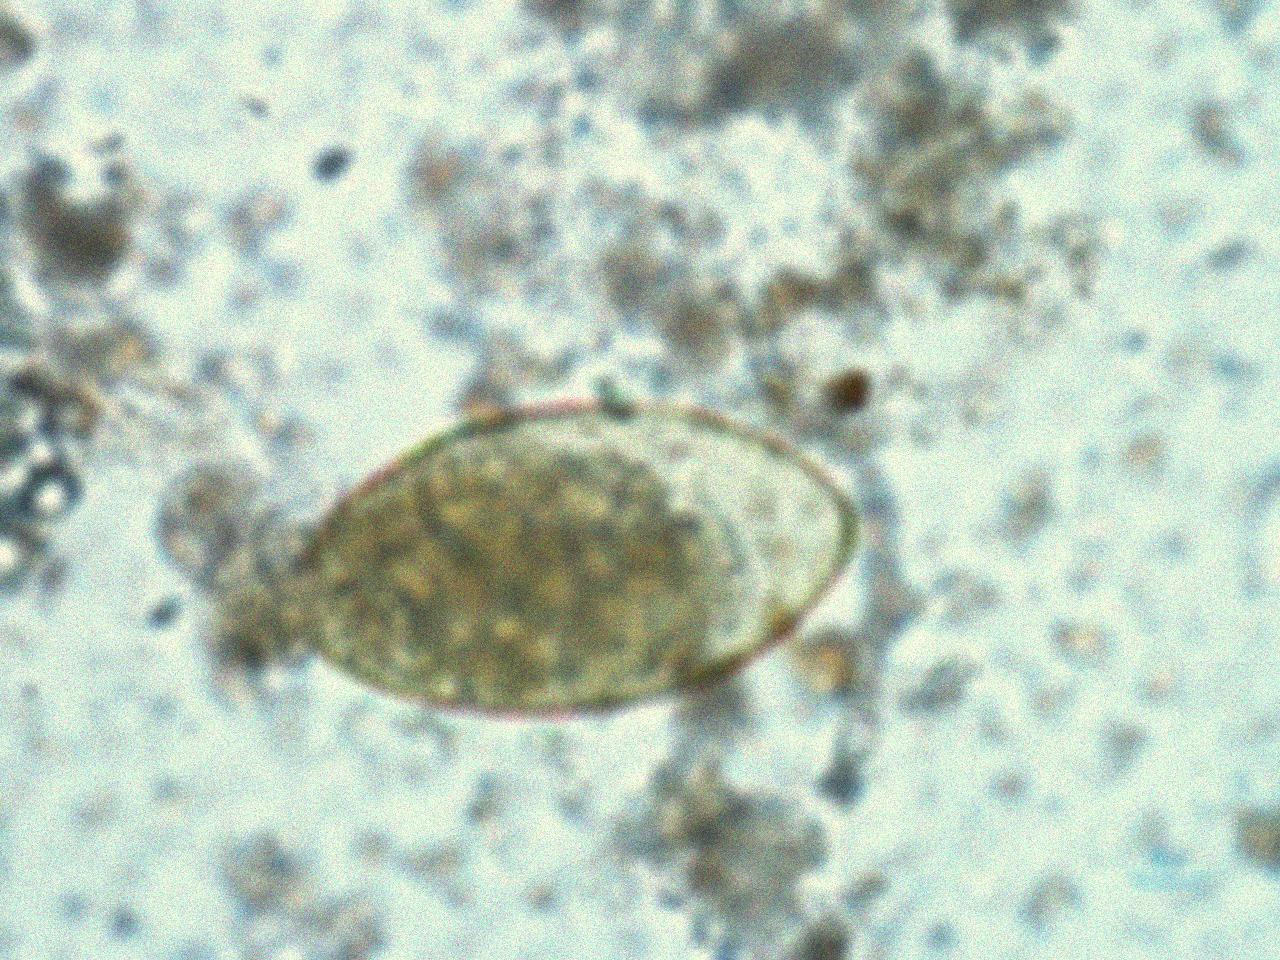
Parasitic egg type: Fasciolopsis buski